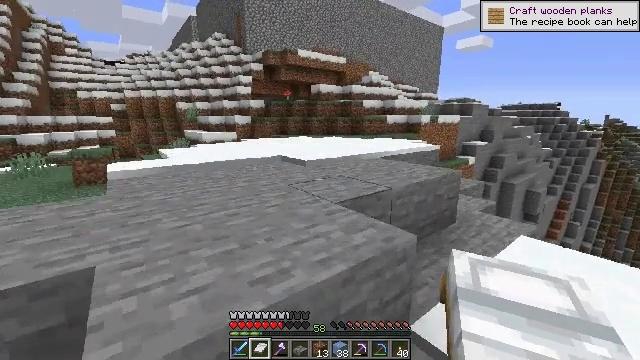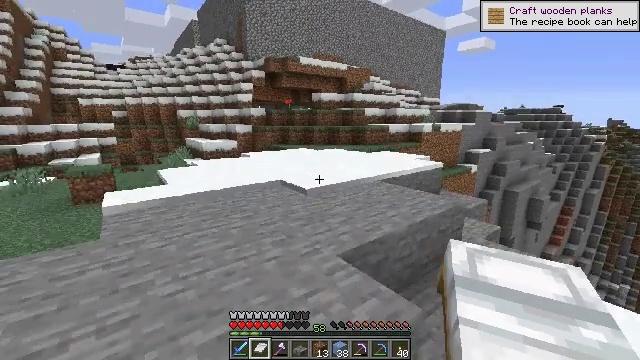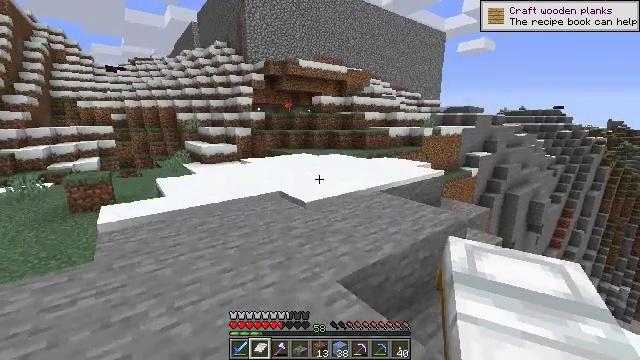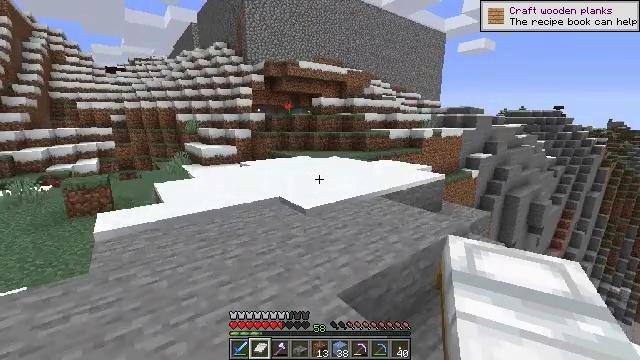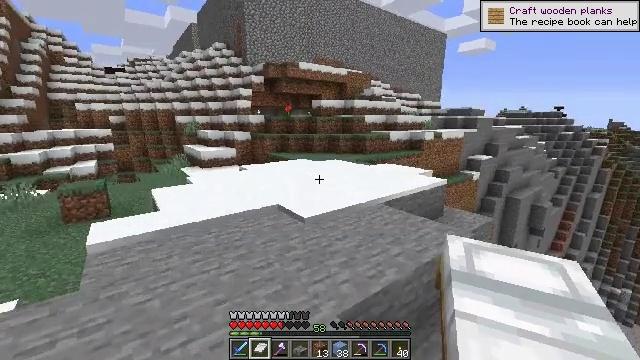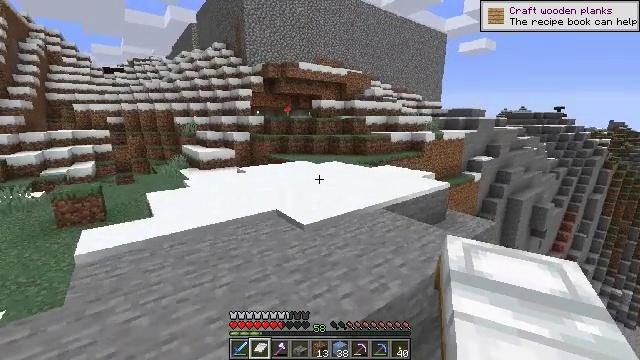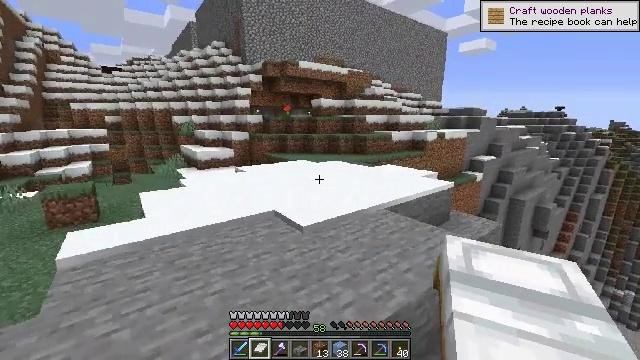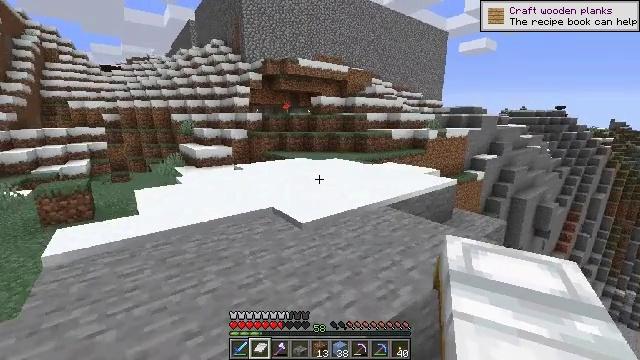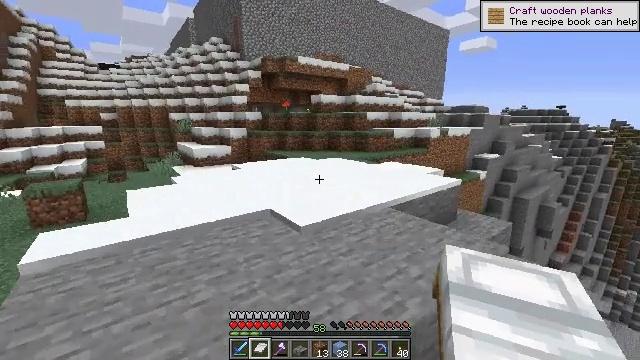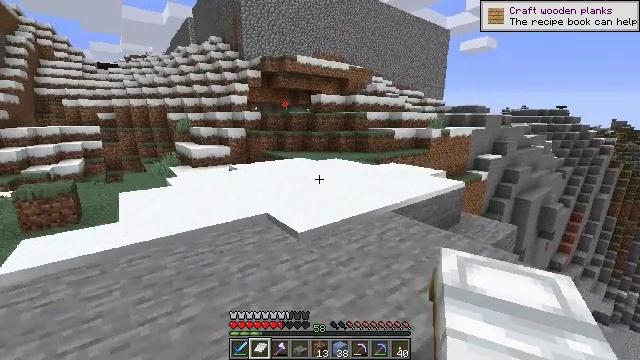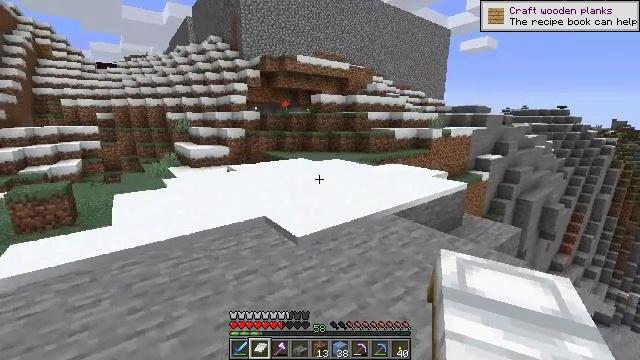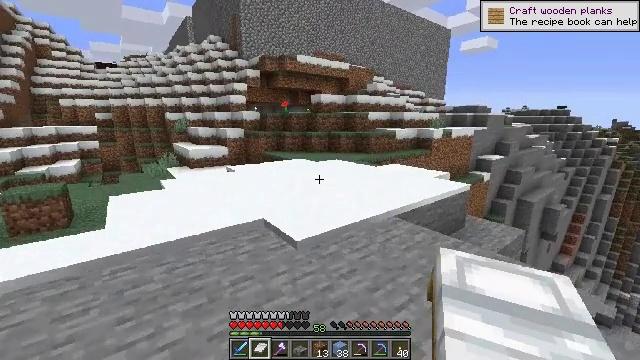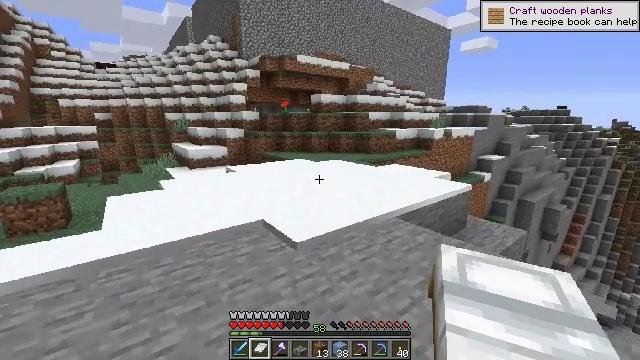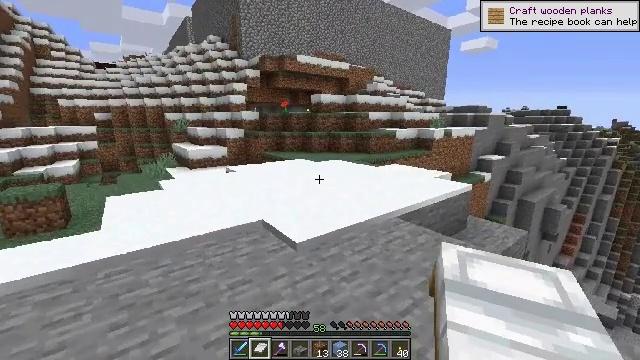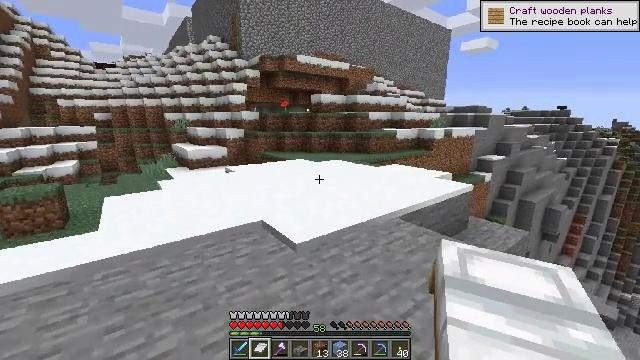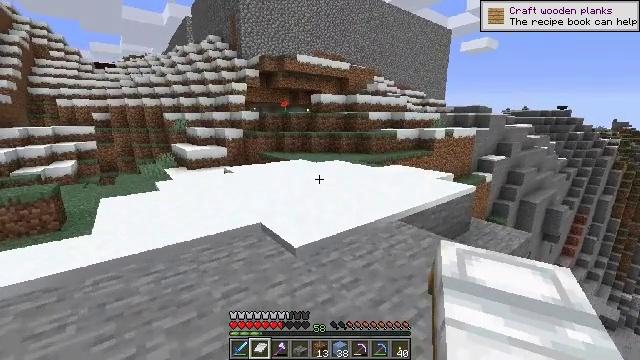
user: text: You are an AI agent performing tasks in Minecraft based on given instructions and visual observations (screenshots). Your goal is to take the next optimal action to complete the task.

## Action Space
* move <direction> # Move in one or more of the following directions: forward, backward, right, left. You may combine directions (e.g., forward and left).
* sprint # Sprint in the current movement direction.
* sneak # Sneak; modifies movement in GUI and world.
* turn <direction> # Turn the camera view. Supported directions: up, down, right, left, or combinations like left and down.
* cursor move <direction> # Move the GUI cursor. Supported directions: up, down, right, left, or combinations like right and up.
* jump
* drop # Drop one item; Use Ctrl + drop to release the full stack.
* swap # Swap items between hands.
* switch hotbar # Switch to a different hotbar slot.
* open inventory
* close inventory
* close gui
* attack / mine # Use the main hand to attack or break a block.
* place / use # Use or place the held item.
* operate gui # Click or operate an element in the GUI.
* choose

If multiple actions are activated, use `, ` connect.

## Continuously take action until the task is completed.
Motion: motion action
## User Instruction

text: Break the ice to collect it.
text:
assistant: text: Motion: move forward, jump
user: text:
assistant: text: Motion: move forward, jump
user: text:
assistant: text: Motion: move forward, jump
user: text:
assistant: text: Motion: move forward, jump
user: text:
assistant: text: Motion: move forward
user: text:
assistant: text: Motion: move forward
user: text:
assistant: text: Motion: move forward
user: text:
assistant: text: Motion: move forward
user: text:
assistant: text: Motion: move forward
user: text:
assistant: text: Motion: no_op
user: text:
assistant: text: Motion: no_op
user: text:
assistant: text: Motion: no_op
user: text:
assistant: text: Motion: no_op
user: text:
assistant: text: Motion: move forward
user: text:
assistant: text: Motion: no_op
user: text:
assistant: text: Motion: no_op
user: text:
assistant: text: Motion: move forward
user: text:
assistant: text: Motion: move forward
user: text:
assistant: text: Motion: move forward
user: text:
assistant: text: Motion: move forward
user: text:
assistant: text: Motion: move forward
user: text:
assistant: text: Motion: move forward
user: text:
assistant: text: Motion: move forward
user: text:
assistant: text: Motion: move forward
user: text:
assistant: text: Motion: move forward
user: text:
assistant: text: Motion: move forward
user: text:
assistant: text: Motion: move forward
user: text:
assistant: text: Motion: move forward
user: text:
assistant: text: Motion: move forward
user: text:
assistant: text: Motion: move forward